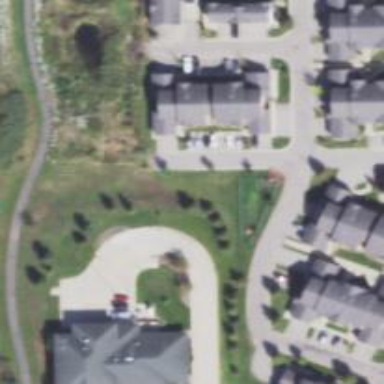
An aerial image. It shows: Driveway designated for fire station. It is service road.